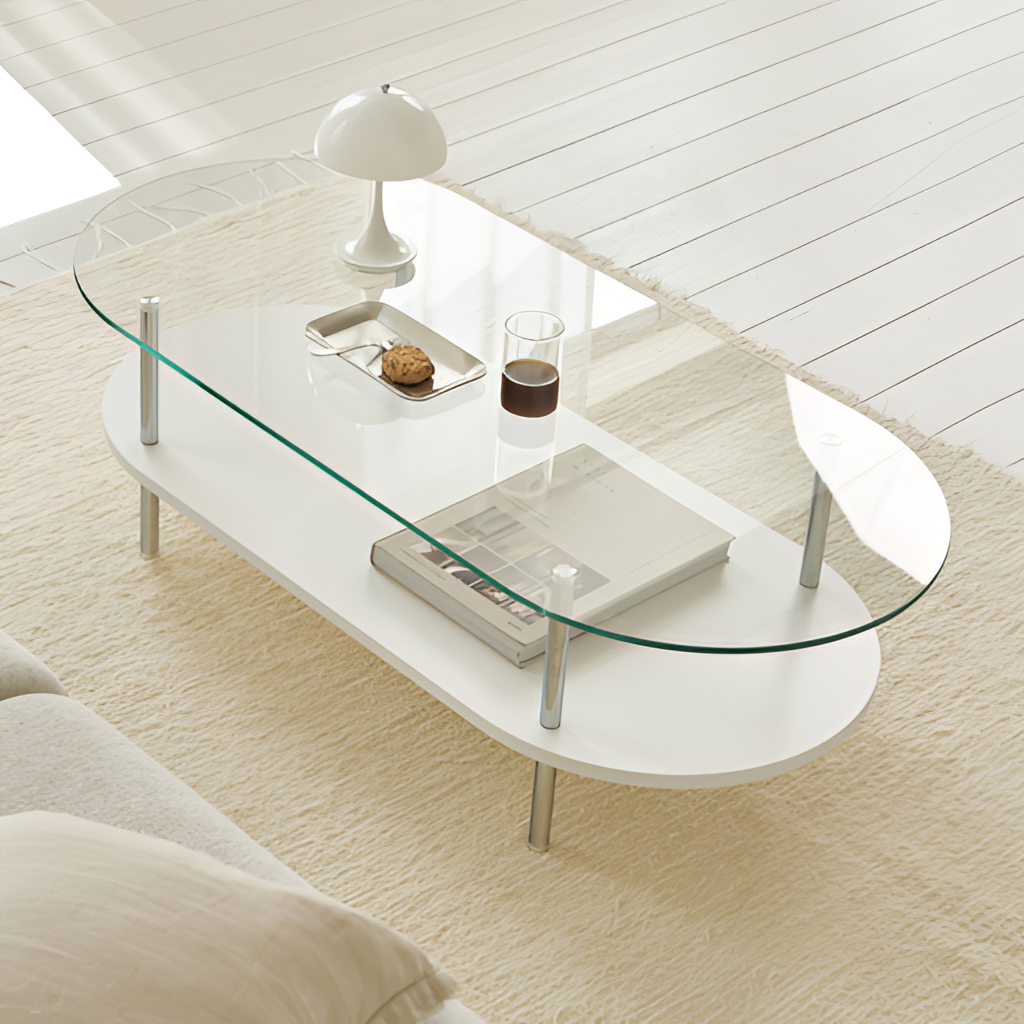
living room, white glass coffee table, white wood flooring, with plank pattern, modern, wallpaper